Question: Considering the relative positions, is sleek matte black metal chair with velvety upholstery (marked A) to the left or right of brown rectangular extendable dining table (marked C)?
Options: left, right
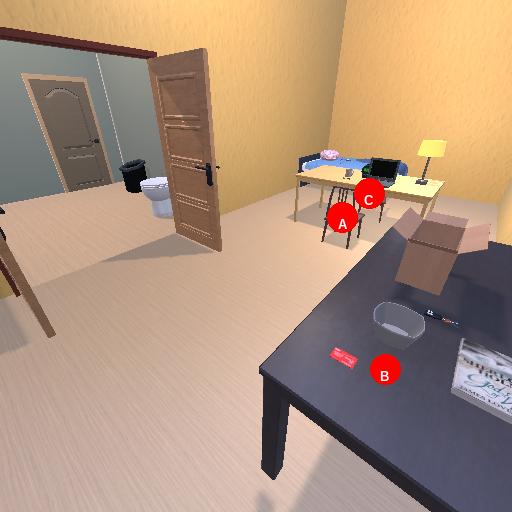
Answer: left